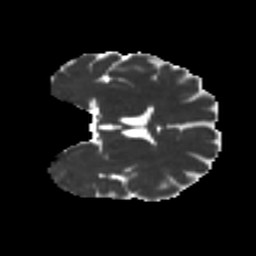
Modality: MD
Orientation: coronal
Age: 28
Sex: male
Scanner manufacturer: ge
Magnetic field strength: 3 T
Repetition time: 7.8 s
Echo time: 0.0608 s